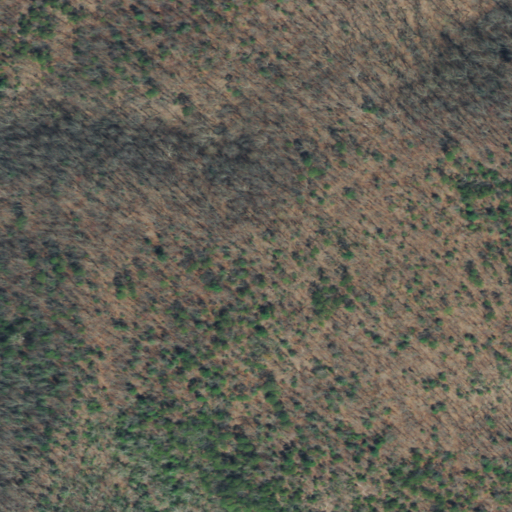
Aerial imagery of mountain in Tennessee named Tallassee Mountain containing deciduous forest, mixed forest, and evergreen forest